Field crop: tomato
Growth stage: 2
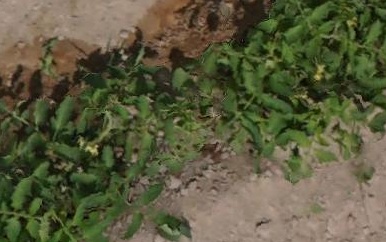
Species: tomato